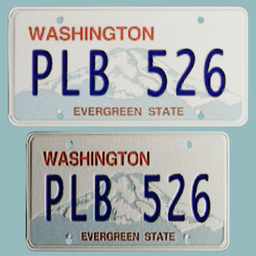
Label: mechanical